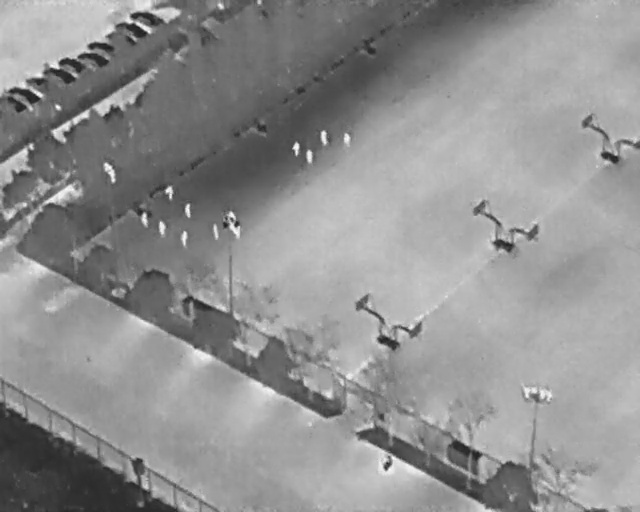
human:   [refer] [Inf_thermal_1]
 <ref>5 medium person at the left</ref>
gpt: <box>[[24, 36, 27, 38, 2], [27, 40, 30, 42, 2], [21, 42, 23, 43, 2], [23, 43, 26, 45, 172], [27, 45, 30, 47, 2]]</box>

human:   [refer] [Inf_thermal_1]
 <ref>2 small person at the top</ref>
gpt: <box>[[53, 25, 55, 27, 2], [49, 25, 52, 27, 2]]</box>

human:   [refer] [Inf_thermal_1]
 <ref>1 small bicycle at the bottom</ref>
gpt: <box>[[59, 89, 61, 91, 21]]</box>

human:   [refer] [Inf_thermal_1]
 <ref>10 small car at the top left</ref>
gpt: <box>[[1, 17, 3, 22, 33], [2, 15, 4, 21, 33], [4, 12, 7, 19, 30], [7, 11, 10, 17, 30], [10, 10, 12, 15, 26], [12, 8, 15, 14, 26], [14, 6, 16, 12, 18], [17, 4, 20, 10, 25], [19, 2, 21, 9, 26], [21, 0, 23, 7, 18]]</box>